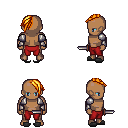
a pixel art fantasy rpg character, male body template, human, dark skin, steel arm armor, red pants, light blonde long mohawk hairstyle, gray slippers, dagger, four views (front, back, left, right), 2x2 character sprite sheet, small pixel art, hard edges, no anti-aliasing